Field crop: maize
Growth stage: 1
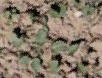
Species: convolvulus